Aerial crown-view tile of a tropical tree (Barro Colorado Island, Panama), acquired 20250317:
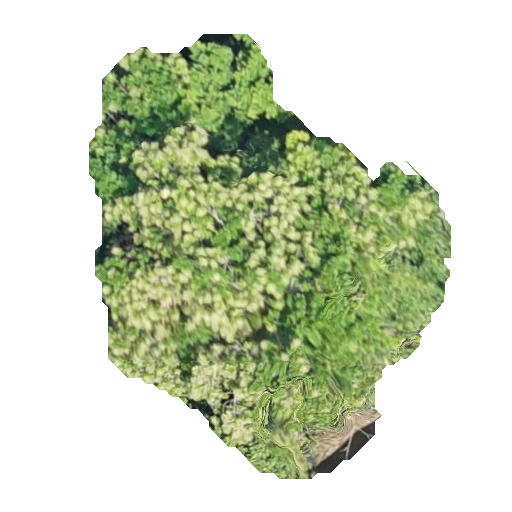
Species: Anacardium excelsum
GBIF accepted scientific name: Anacardium excelsum
Crown area: 158.888 m²